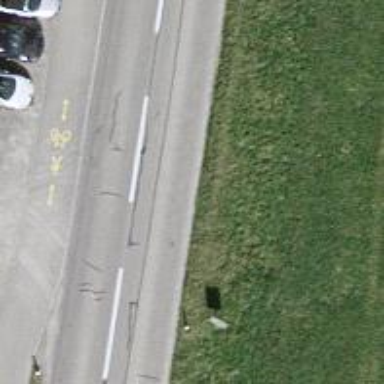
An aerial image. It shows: Tertiary road with separate cycleway.